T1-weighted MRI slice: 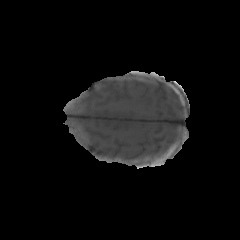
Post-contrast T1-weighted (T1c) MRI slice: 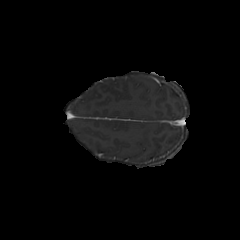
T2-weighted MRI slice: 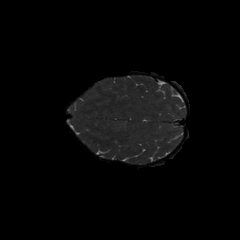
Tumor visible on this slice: no